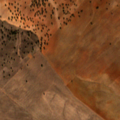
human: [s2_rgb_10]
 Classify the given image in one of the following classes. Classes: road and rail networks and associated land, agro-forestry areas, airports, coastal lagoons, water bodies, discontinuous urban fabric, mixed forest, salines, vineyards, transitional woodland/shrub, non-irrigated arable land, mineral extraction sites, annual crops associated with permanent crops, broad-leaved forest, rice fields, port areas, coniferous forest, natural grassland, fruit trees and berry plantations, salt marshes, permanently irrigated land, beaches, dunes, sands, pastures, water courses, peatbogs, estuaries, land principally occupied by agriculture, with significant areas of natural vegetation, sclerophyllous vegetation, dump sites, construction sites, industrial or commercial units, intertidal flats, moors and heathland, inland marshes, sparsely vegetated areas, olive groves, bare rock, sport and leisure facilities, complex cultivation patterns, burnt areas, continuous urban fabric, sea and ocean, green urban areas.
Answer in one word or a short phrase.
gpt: non-irrigated arable land, agro-forestry areas